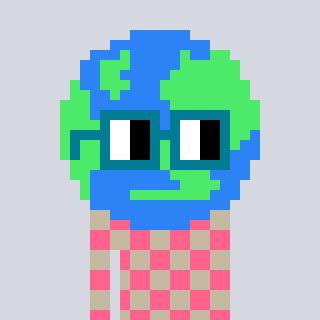
a pixel art character with square dark green glasses, a earth-shaped head and a bege-colored body on a cool background